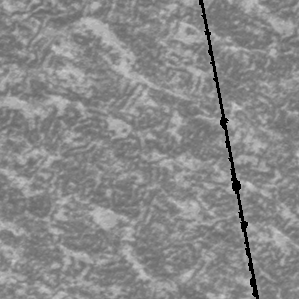
Label: frost